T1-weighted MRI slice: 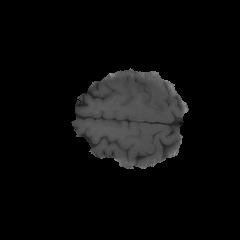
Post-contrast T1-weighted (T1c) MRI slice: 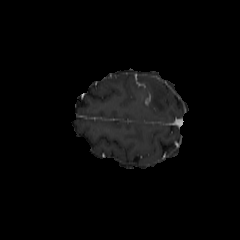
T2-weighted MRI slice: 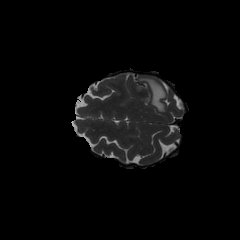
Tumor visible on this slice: yes